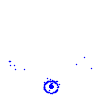
Particle: electron